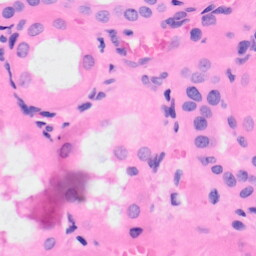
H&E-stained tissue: Kidney